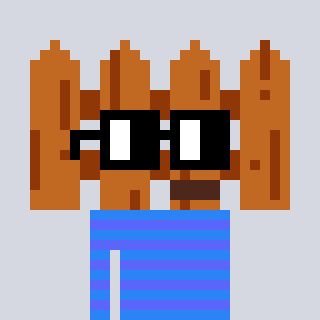
a pixel art character with square black glasses, a fence-shaped head and a purple-colored body on a cool background